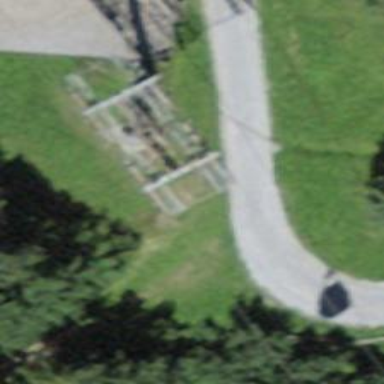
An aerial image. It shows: Pylon for aerialway.